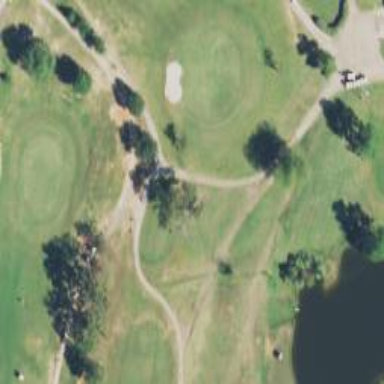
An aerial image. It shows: Golf path with asphalt surface.